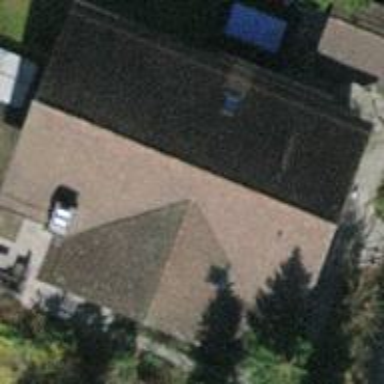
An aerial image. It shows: Detached building.